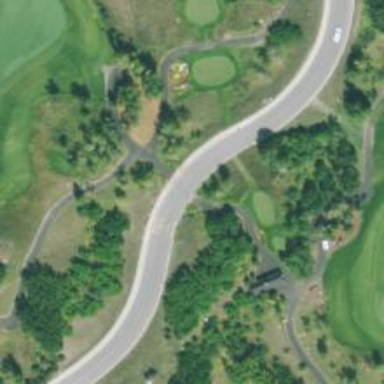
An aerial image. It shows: Track designated as Golf Cart Path.